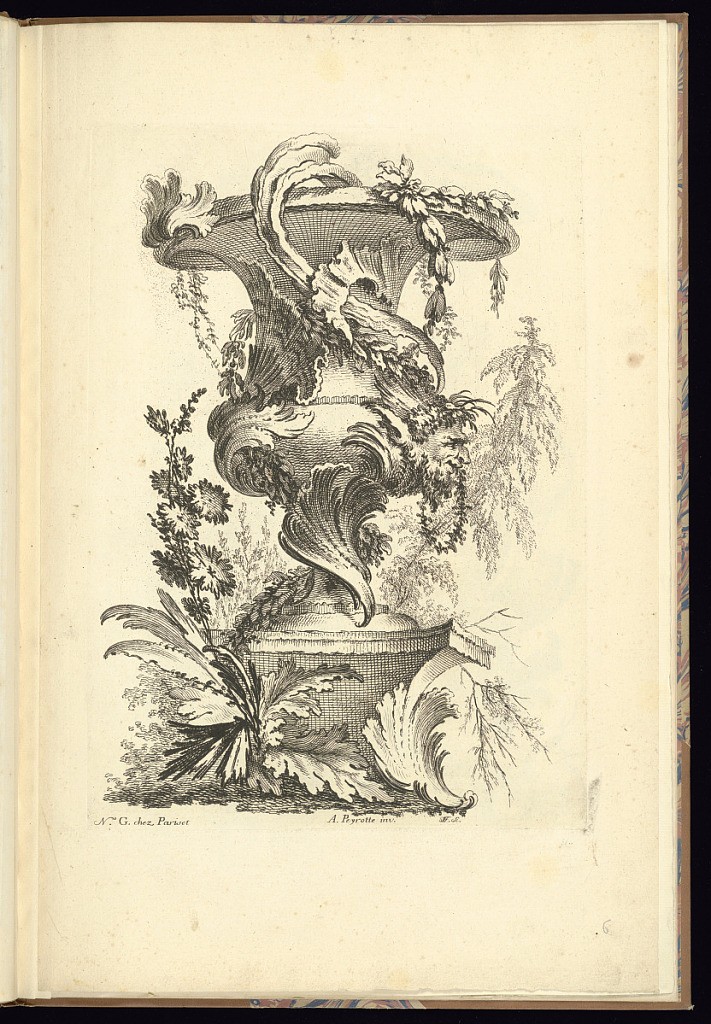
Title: Vase Design
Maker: Alexis Peyrotte, French, 1699–1769
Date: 1740–49
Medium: Etching on laid paper
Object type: Print
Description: A large vase or urn on a plinth in a landscape decorated with rococo ornament and foliage surrounding the vase. Featuring scrolling leaves, rinceaux, flowers, shells, foliate branches, garlands, and a bearded face/mask. Trees in the background. The plate is signed.